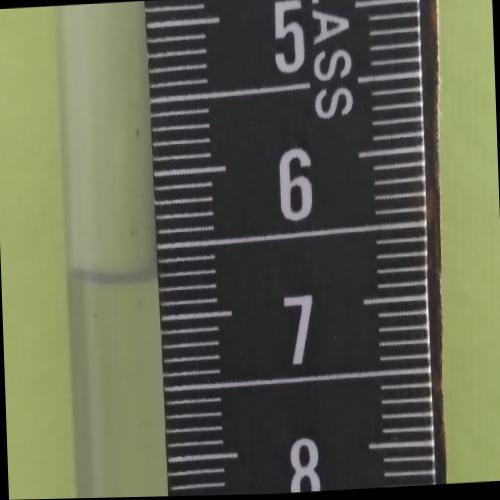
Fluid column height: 6.7 cm